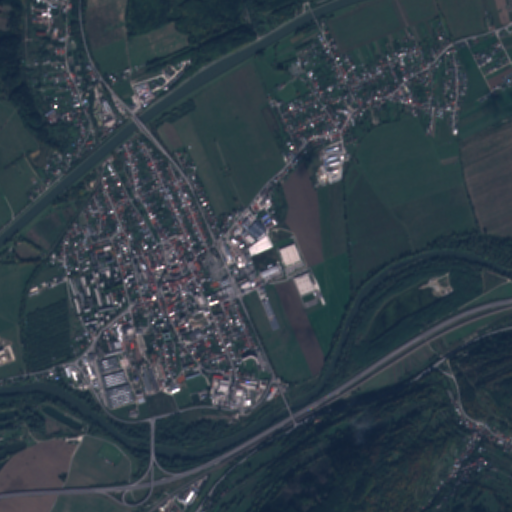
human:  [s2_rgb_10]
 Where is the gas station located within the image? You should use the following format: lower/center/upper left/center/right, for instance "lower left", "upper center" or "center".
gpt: The gas station is located in the center of the image.
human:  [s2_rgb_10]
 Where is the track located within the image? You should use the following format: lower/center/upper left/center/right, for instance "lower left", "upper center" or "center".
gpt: There is no track in the image.